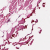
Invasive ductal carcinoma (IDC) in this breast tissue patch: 0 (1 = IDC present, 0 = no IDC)